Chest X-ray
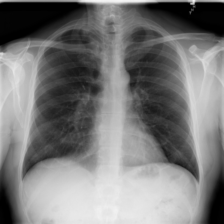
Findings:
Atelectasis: negative
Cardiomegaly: negative
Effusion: negative
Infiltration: negative
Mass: negative
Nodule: negative
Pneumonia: negative
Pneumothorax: negative
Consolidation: negative
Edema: negative
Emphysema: negative
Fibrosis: negative
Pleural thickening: negative
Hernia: negative